На вершине длинного склона, составляющего угол $\theta$ с горизонтом, стоит цилиндрический сосуд, наполненный водой до высоты $H$. Необходимо проделать в сосуде отверстие, чтобы возникла водяная водяная струя, достигающая поверхности склона на расстоянии $d$, как показано на рисунке.
Найти, на какой высоте от основания сосуда $h$ нужно проделать отверстие, чтобы $d$ приняло максимально возможное значение и найти чему оно будет равно в этом случае.
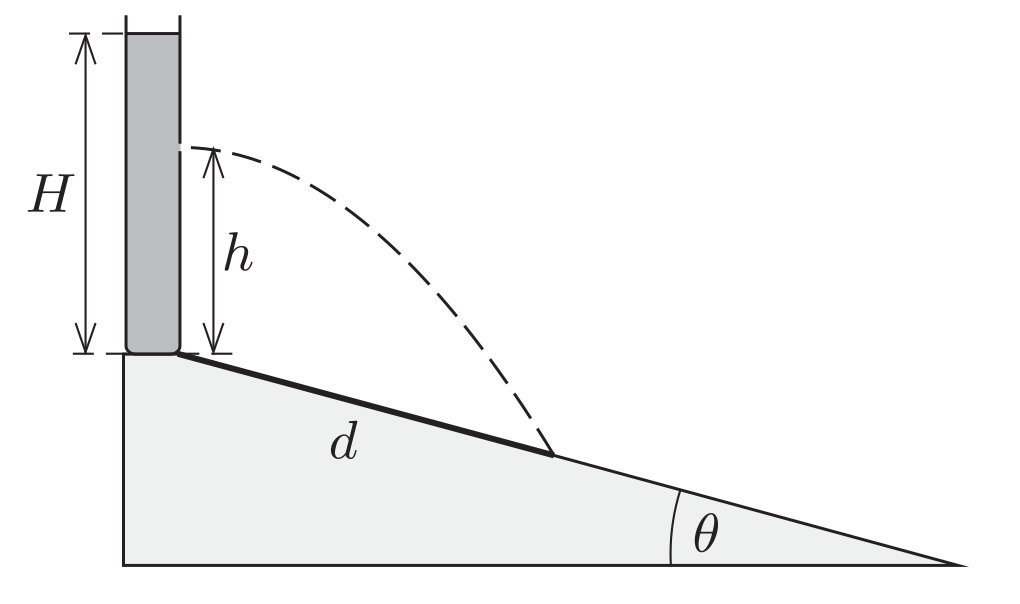
Ответ: Если $\tan\theta < 1/2$, то $h = \frac{1-2\tan{\theta}}{2-2\tan{\theta}}H$, $d = \frac{H}{\cos{\theta} - \sin{\theta}}$. Иначе $h = 0$, $d = \frac{4H\tan{\theta}}{\cos{\theta}}$
Темы:
T, ★, Механика, Кинематика, Оптимизация, 200 задач, Движение по параболе